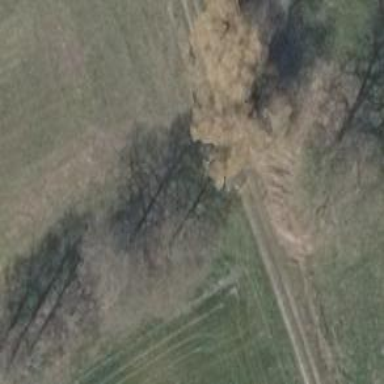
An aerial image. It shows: Row of deciduous broadleaved trees.